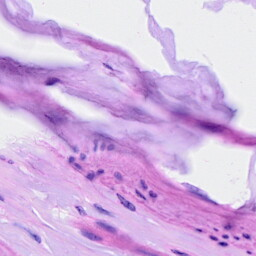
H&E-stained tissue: Ovarian